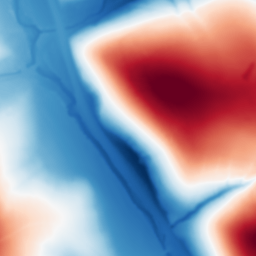
Category: multiscale
Decomposition family: dog
Decomposition parameters: sigma_low: 1
sigma_high: 100
Upsampling method: cubic_mitchell
Upsampling parameters: scale: 2
Upsampling scale: 2